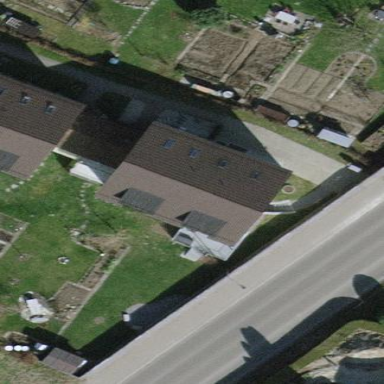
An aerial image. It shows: Terrace building.